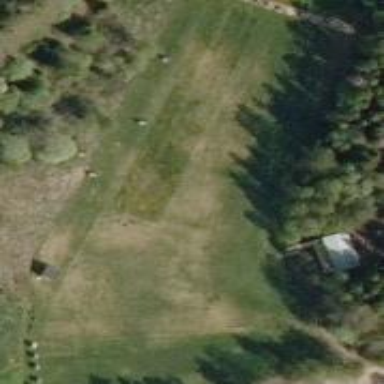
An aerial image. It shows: Archery pitch for leisure sports activities.